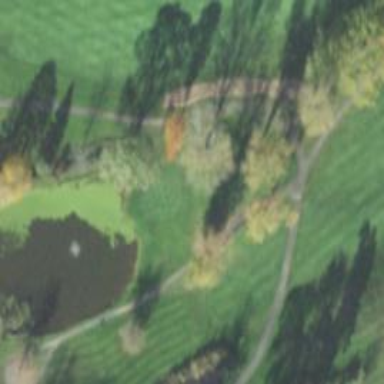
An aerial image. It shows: Golf tee on grassy land.